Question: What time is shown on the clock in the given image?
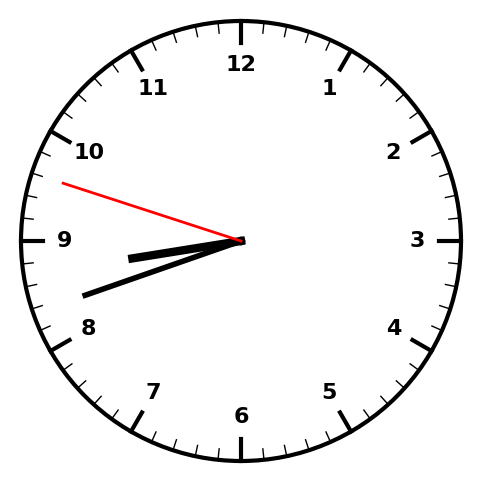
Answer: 08:41:48